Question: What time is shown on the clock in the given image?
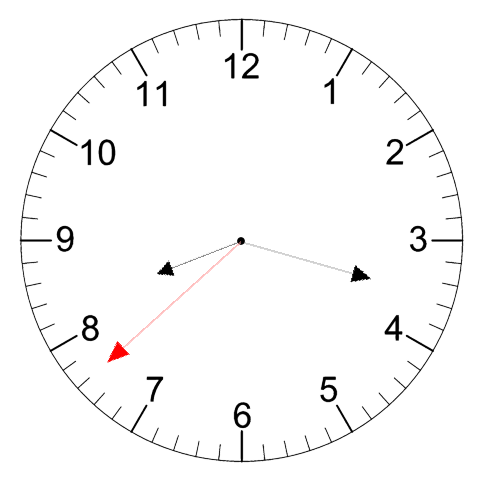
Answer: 08:17:38